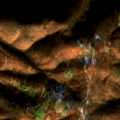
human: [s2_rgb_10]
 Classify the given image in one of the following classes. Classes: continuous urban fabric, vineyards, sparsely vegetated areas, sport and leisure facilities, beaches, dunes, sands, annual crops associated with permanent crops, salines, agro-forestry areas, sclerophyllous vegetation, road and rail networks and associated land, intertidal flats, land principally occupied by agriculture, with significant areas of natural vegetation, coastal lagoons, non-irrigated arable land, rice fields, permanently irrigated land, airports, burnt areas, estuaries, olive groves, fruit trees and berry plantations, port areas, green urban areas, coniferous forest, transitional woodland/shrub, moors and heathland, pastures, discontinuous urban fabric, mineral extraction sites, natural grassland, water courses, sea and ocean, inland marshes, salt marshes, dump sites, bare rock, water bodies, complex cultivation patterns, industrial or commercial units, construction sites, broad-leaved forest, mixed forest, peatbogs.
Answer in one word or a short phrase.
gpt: pastures, land principally occupied by agriculture, with significant areas of natural vegetation, broad-leaved forest, transitional woodland/shrub